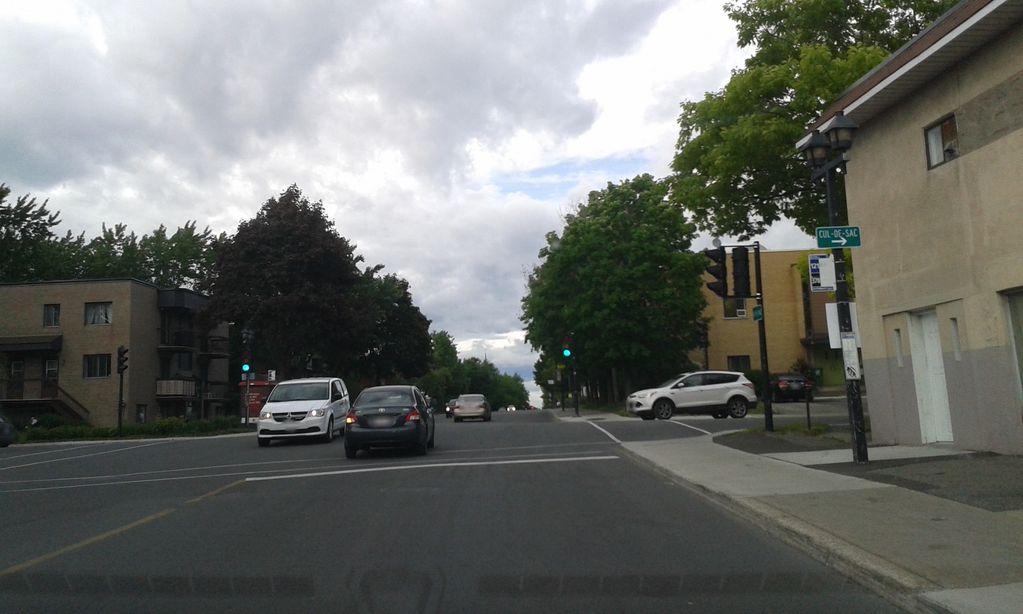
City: montreal